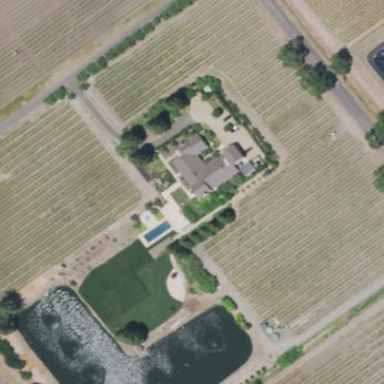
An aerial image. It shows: Vineyard with grape crops.